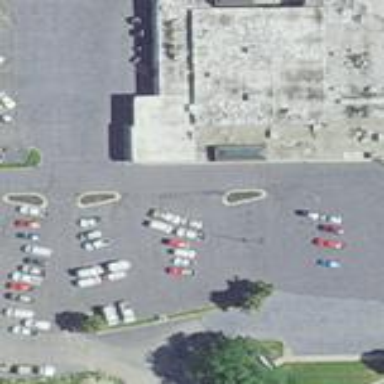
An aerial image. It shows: Commercial building housing government offices.